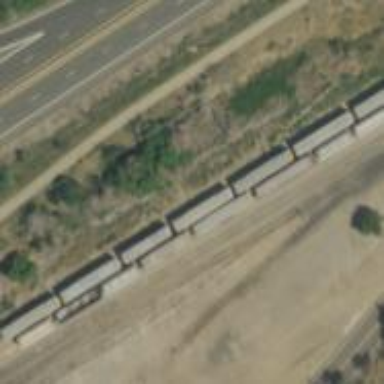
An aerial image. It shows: Single-track railway siding.